Question: i am using AChartEngine library for android and i am drawing a chart using SalesComparisonChart class. but i noticed that the lines drawn does not reach the same value in number, it is drawn below the exact value like below in the photo . in category Oriental the value is 3608 and 4358 but the lines are below those values. Can someone help me ?

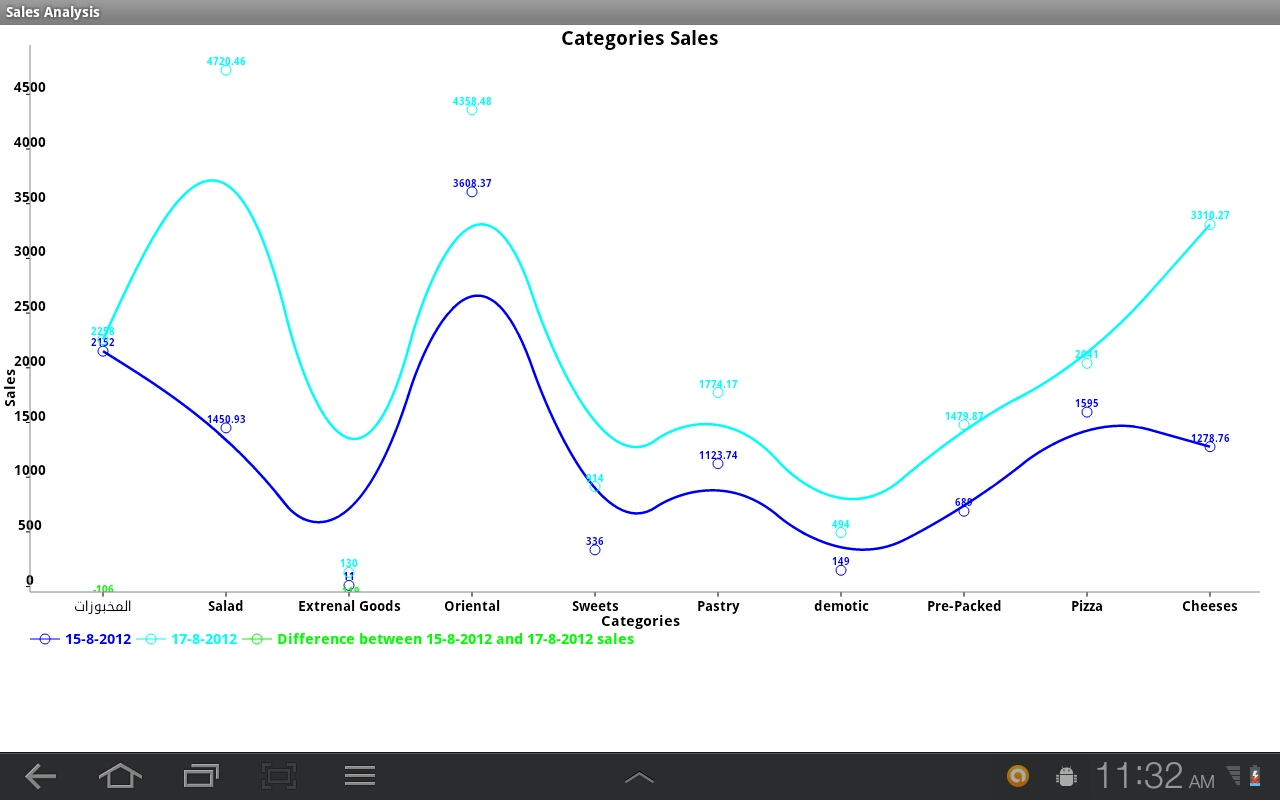
Answer: Please create an issue in the AChartEngine issue tracker.
Until this will be fixed you can use LineChart instead of the cubic line chart or you can add custom annotations.
'''
series.addAnnotation("text", x, y);
'''